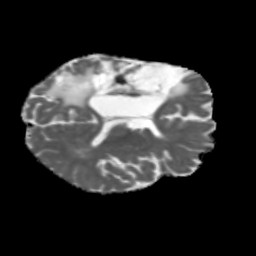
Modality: MD
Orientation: axial
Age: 46
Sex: male
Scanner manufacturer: siemens
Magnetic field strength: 3 T
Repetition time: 5.47 s
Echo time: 0.0854 s